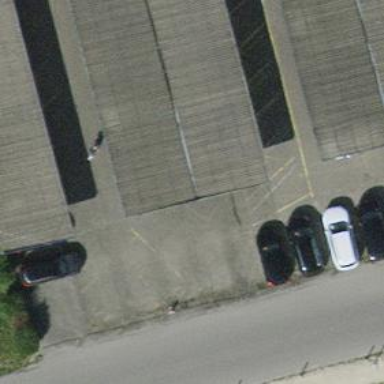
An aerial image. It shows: Group of garages.